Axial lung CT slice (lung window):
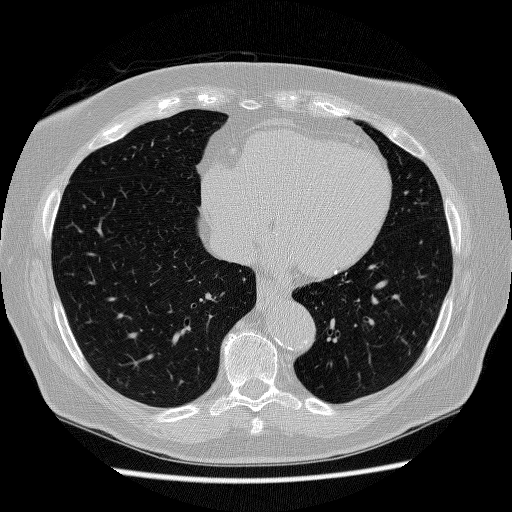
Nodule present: no